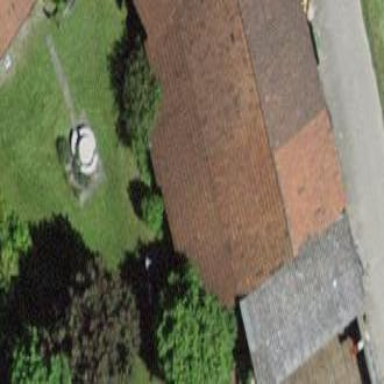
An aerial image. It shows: Barn.